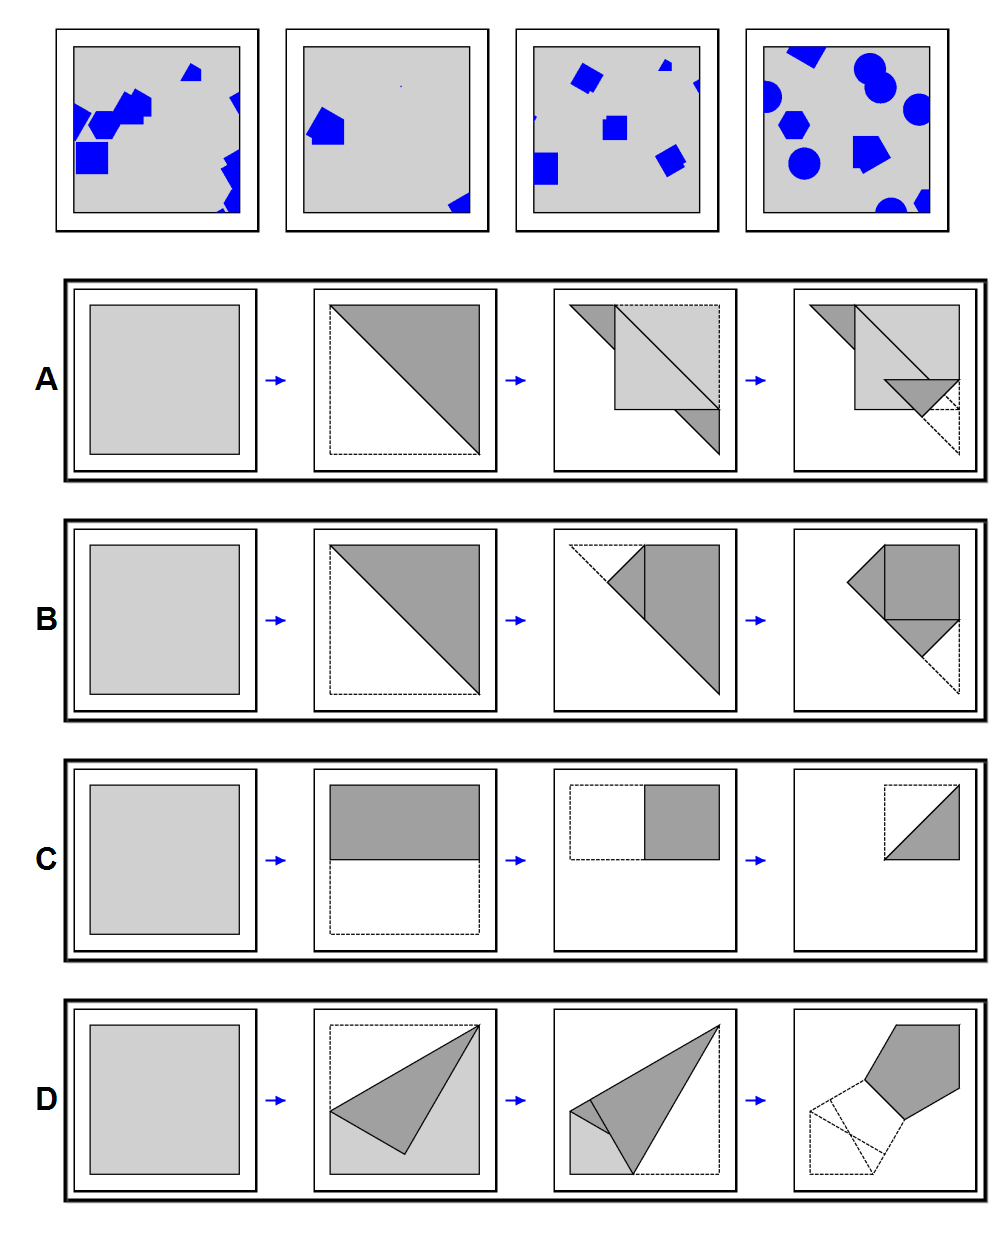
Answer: D